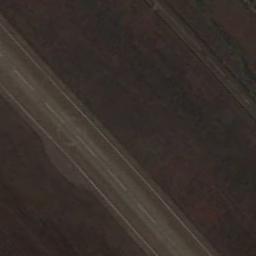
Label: runway